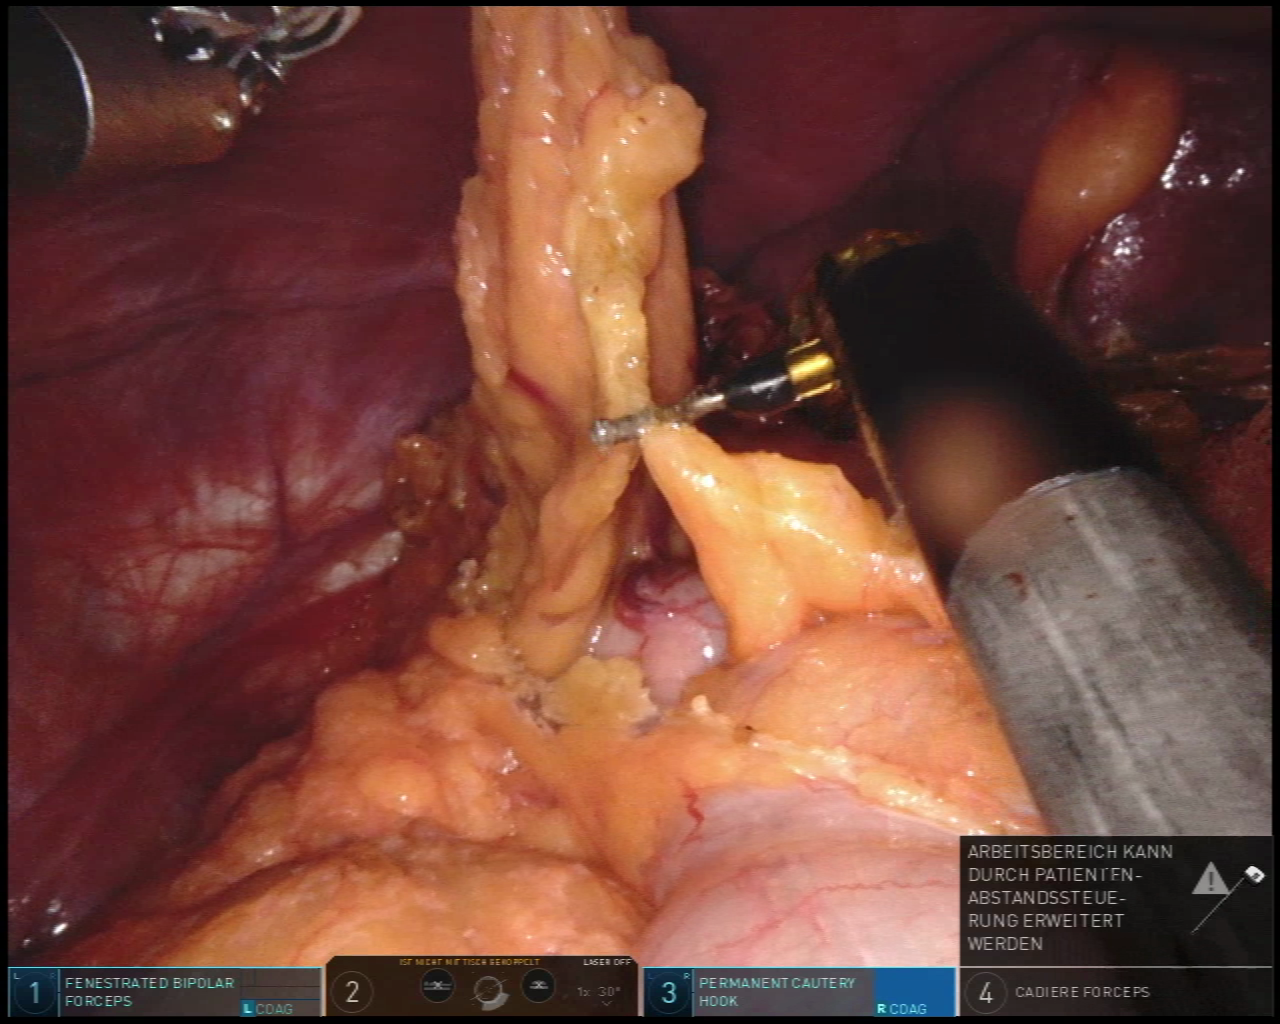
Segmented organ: stomach
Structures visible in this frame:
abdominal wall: yes
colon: no
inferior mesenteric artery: no
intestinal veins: no
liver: no
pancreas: no
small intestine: no
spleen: yes
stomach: yes
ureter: no
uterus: no
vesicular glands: no